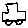
Label: car